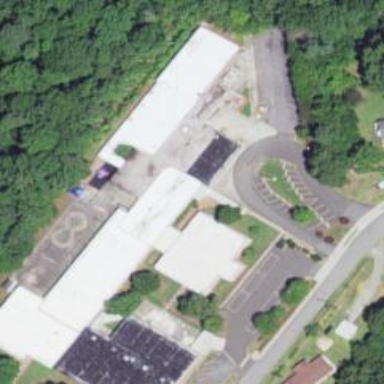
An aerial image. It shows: School.